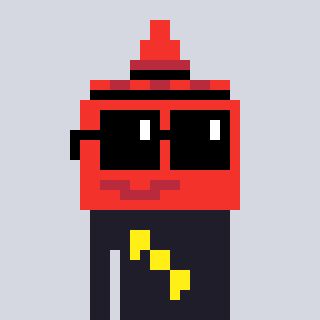
a pixel art character with square black sunglasses, a ketchup-shaped head and a grayscale-colored body on a cool background